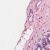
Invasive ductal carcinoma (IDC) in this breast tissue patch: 0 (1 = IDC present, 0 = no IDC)